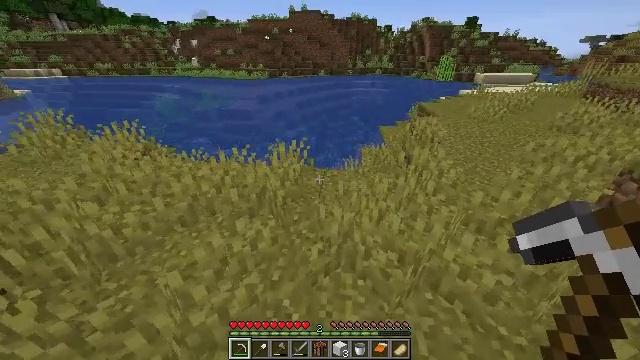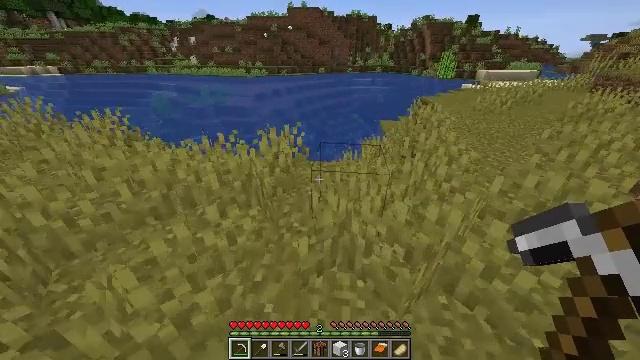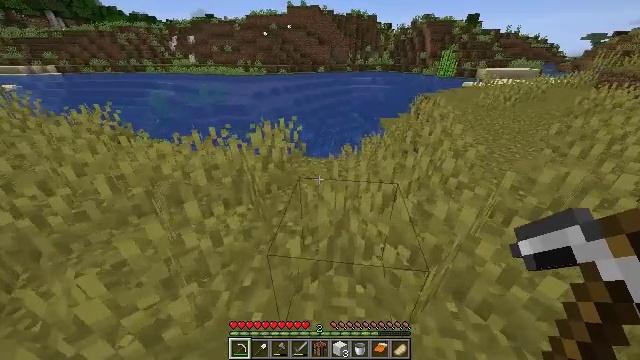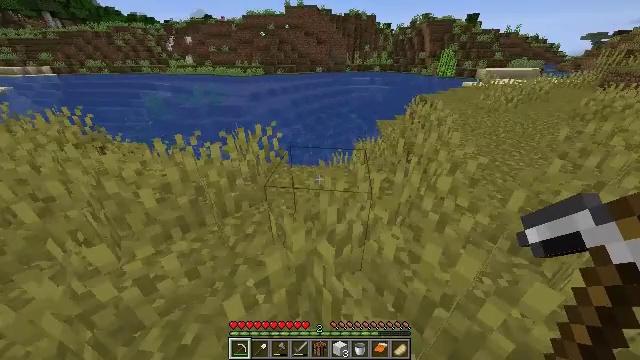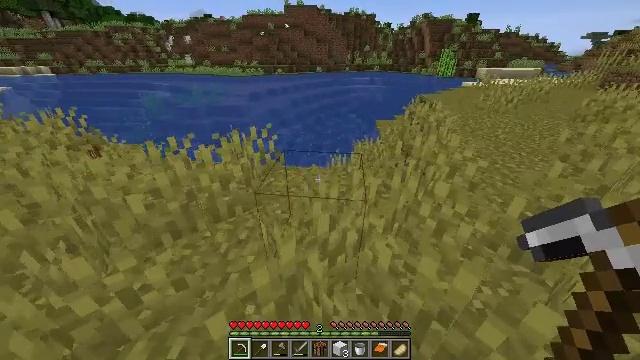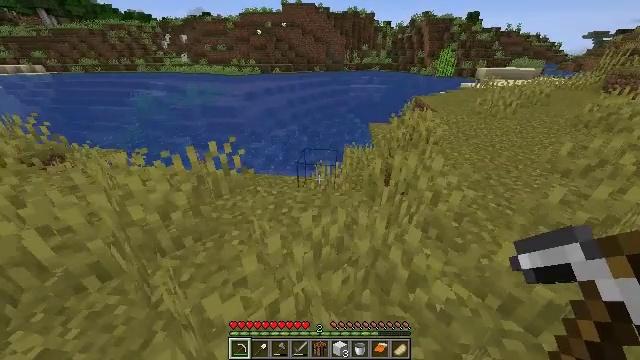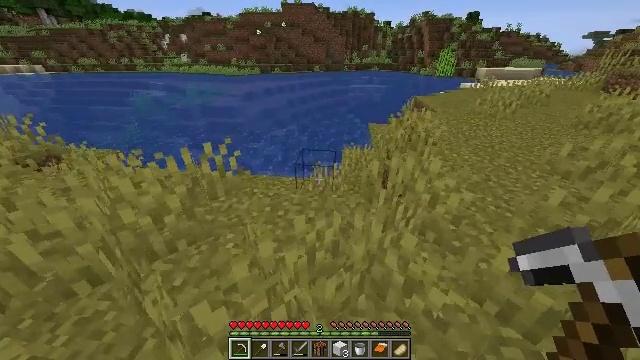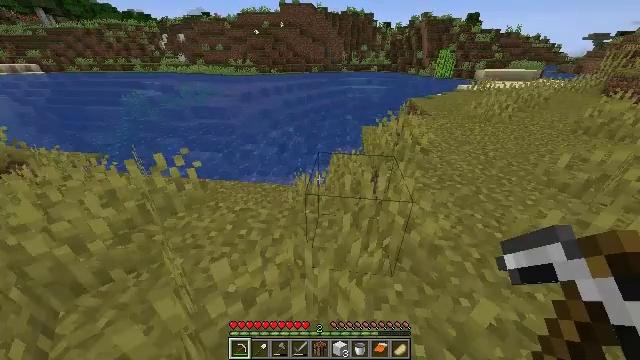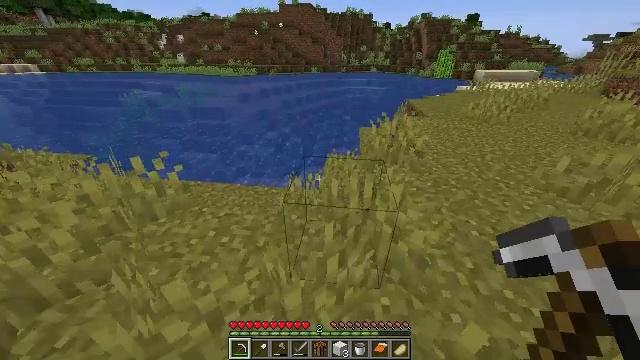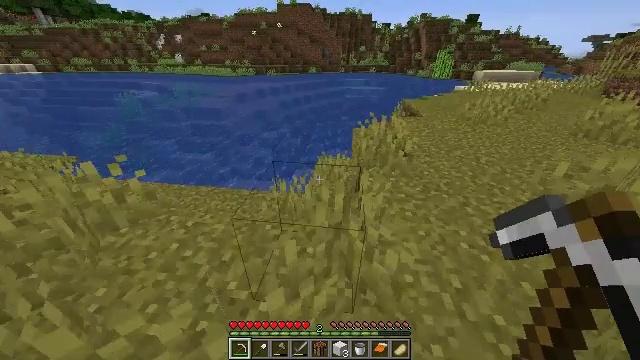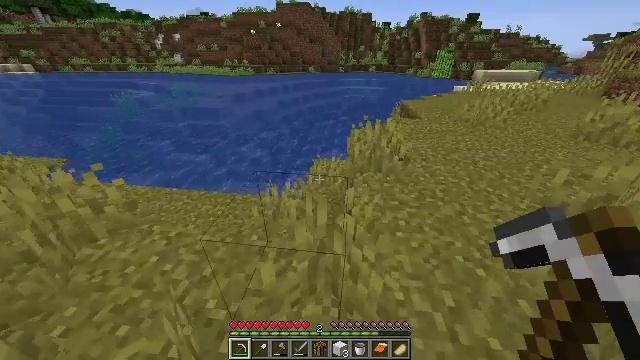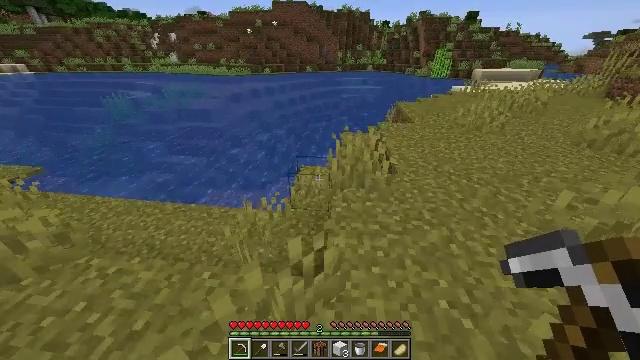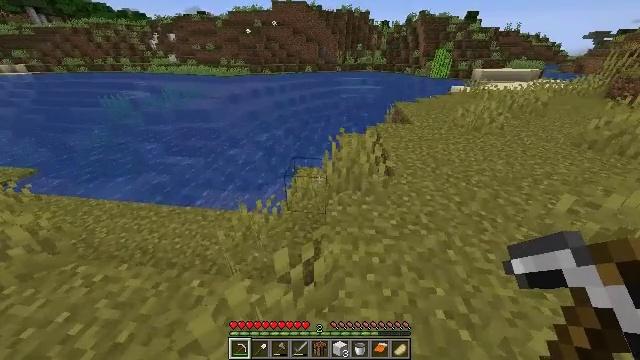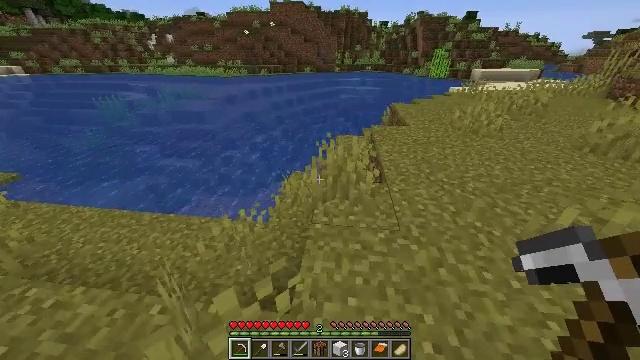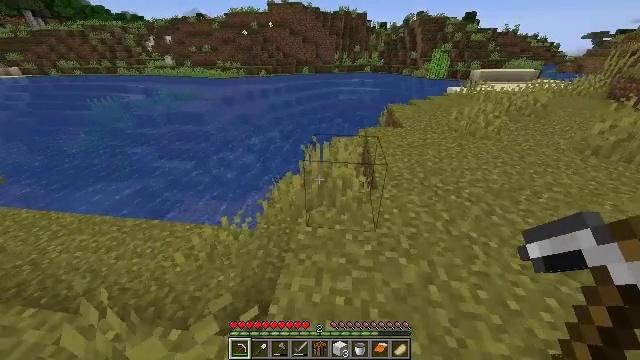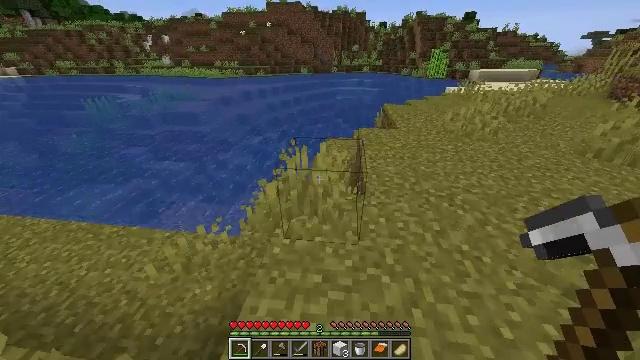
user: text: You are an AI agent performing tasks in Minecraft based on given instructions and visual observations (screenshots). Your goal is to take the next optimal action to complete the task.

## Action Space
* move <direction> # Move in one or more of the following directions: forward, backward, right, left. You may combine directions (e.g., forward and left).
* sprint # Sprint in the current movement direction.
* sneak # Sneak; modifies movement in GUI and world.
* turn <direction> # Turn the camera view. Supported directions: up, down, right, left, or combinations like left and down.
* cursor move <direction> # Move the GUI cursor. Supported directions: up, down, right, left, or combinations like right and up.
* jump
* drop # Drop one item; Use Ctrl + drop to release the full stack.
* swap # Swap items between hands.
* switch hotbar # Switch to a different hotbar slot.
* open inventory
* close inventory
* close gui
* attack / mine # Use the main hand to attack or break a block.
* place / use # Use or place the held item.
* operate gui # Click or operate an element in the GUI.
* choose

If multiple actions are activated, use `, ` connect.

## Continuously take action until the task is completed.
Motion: motion action
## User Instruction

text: Gather grass on the ground.
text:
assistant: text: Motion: move forward and move right, sprint
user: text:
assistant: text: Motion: move forward and move right, sprint
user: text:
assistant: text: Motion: move forward and move right, sprint
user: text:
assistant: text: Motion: move forward and move right, sprint
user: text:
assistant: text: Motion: move forward and move right, sprint
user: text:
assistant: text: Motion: move forward and move right, sprint
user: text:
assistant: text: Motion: move forward and move right, sprint
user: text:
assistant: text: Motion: move forward and move right, sprint
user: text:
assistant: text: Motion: move forward and move right, sprint
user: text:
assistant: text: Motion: move forward and move right, sprint
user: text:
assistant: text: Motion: move forward and move right, sprint
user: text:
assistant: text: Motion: move forward and move right
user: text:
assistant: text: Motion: move forward and move right
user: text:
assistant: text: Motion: move forward and move right
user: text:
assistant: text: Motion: move forward and move right
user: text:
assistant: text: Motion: move forward and move right
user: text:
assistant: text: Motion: move forward and move right
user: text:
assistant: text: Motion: move forward and move right, turn left
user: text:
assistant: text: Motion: move forward and move right, turn left
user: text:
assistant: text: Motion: move right, turn left and down
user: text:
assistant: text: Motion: turn left
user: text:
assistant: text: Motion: turn left and up
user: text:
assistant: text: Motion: turn left and up
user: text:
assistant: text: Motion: turn left
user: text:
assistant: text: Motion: turn left
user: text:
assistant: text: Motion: no_op
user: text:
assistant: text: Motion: no_op
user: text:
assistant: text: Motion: no_op
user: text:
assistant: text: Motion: no_op
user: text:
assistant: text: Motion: turn down